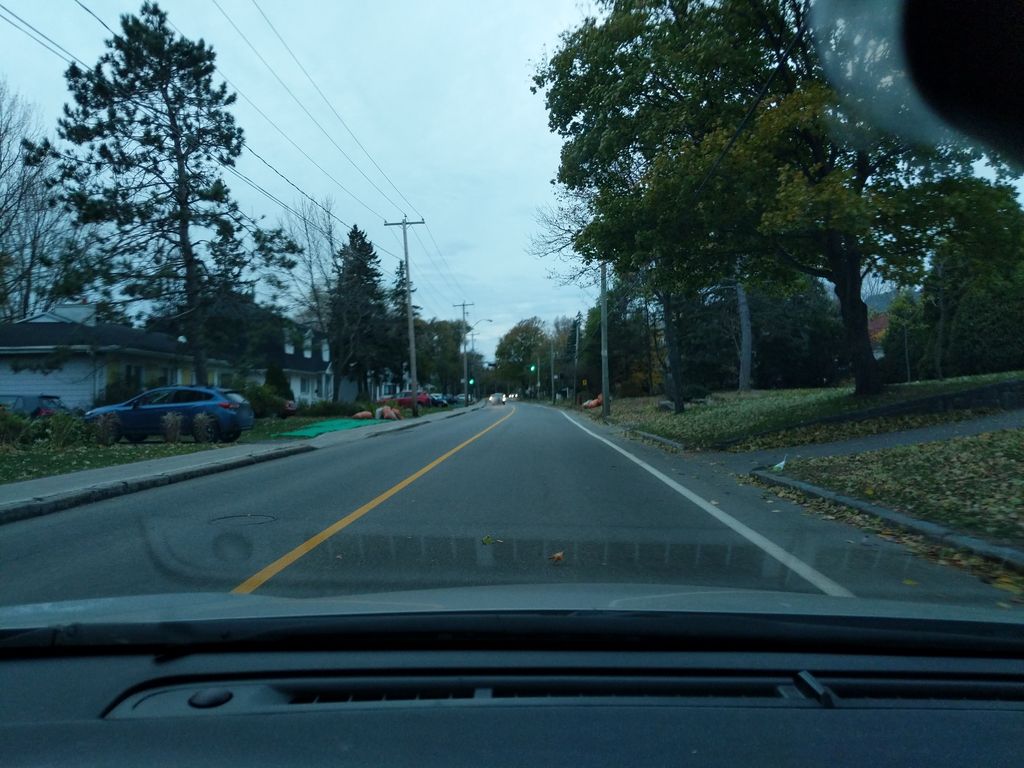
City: quebec_city